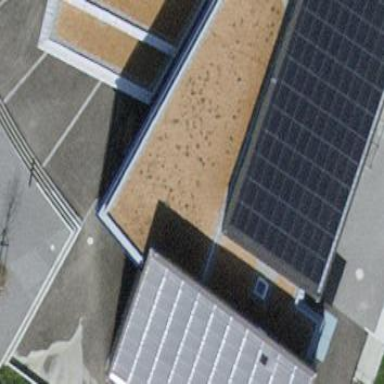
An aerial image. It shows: Building with flat sandybrown roof.